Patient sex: F
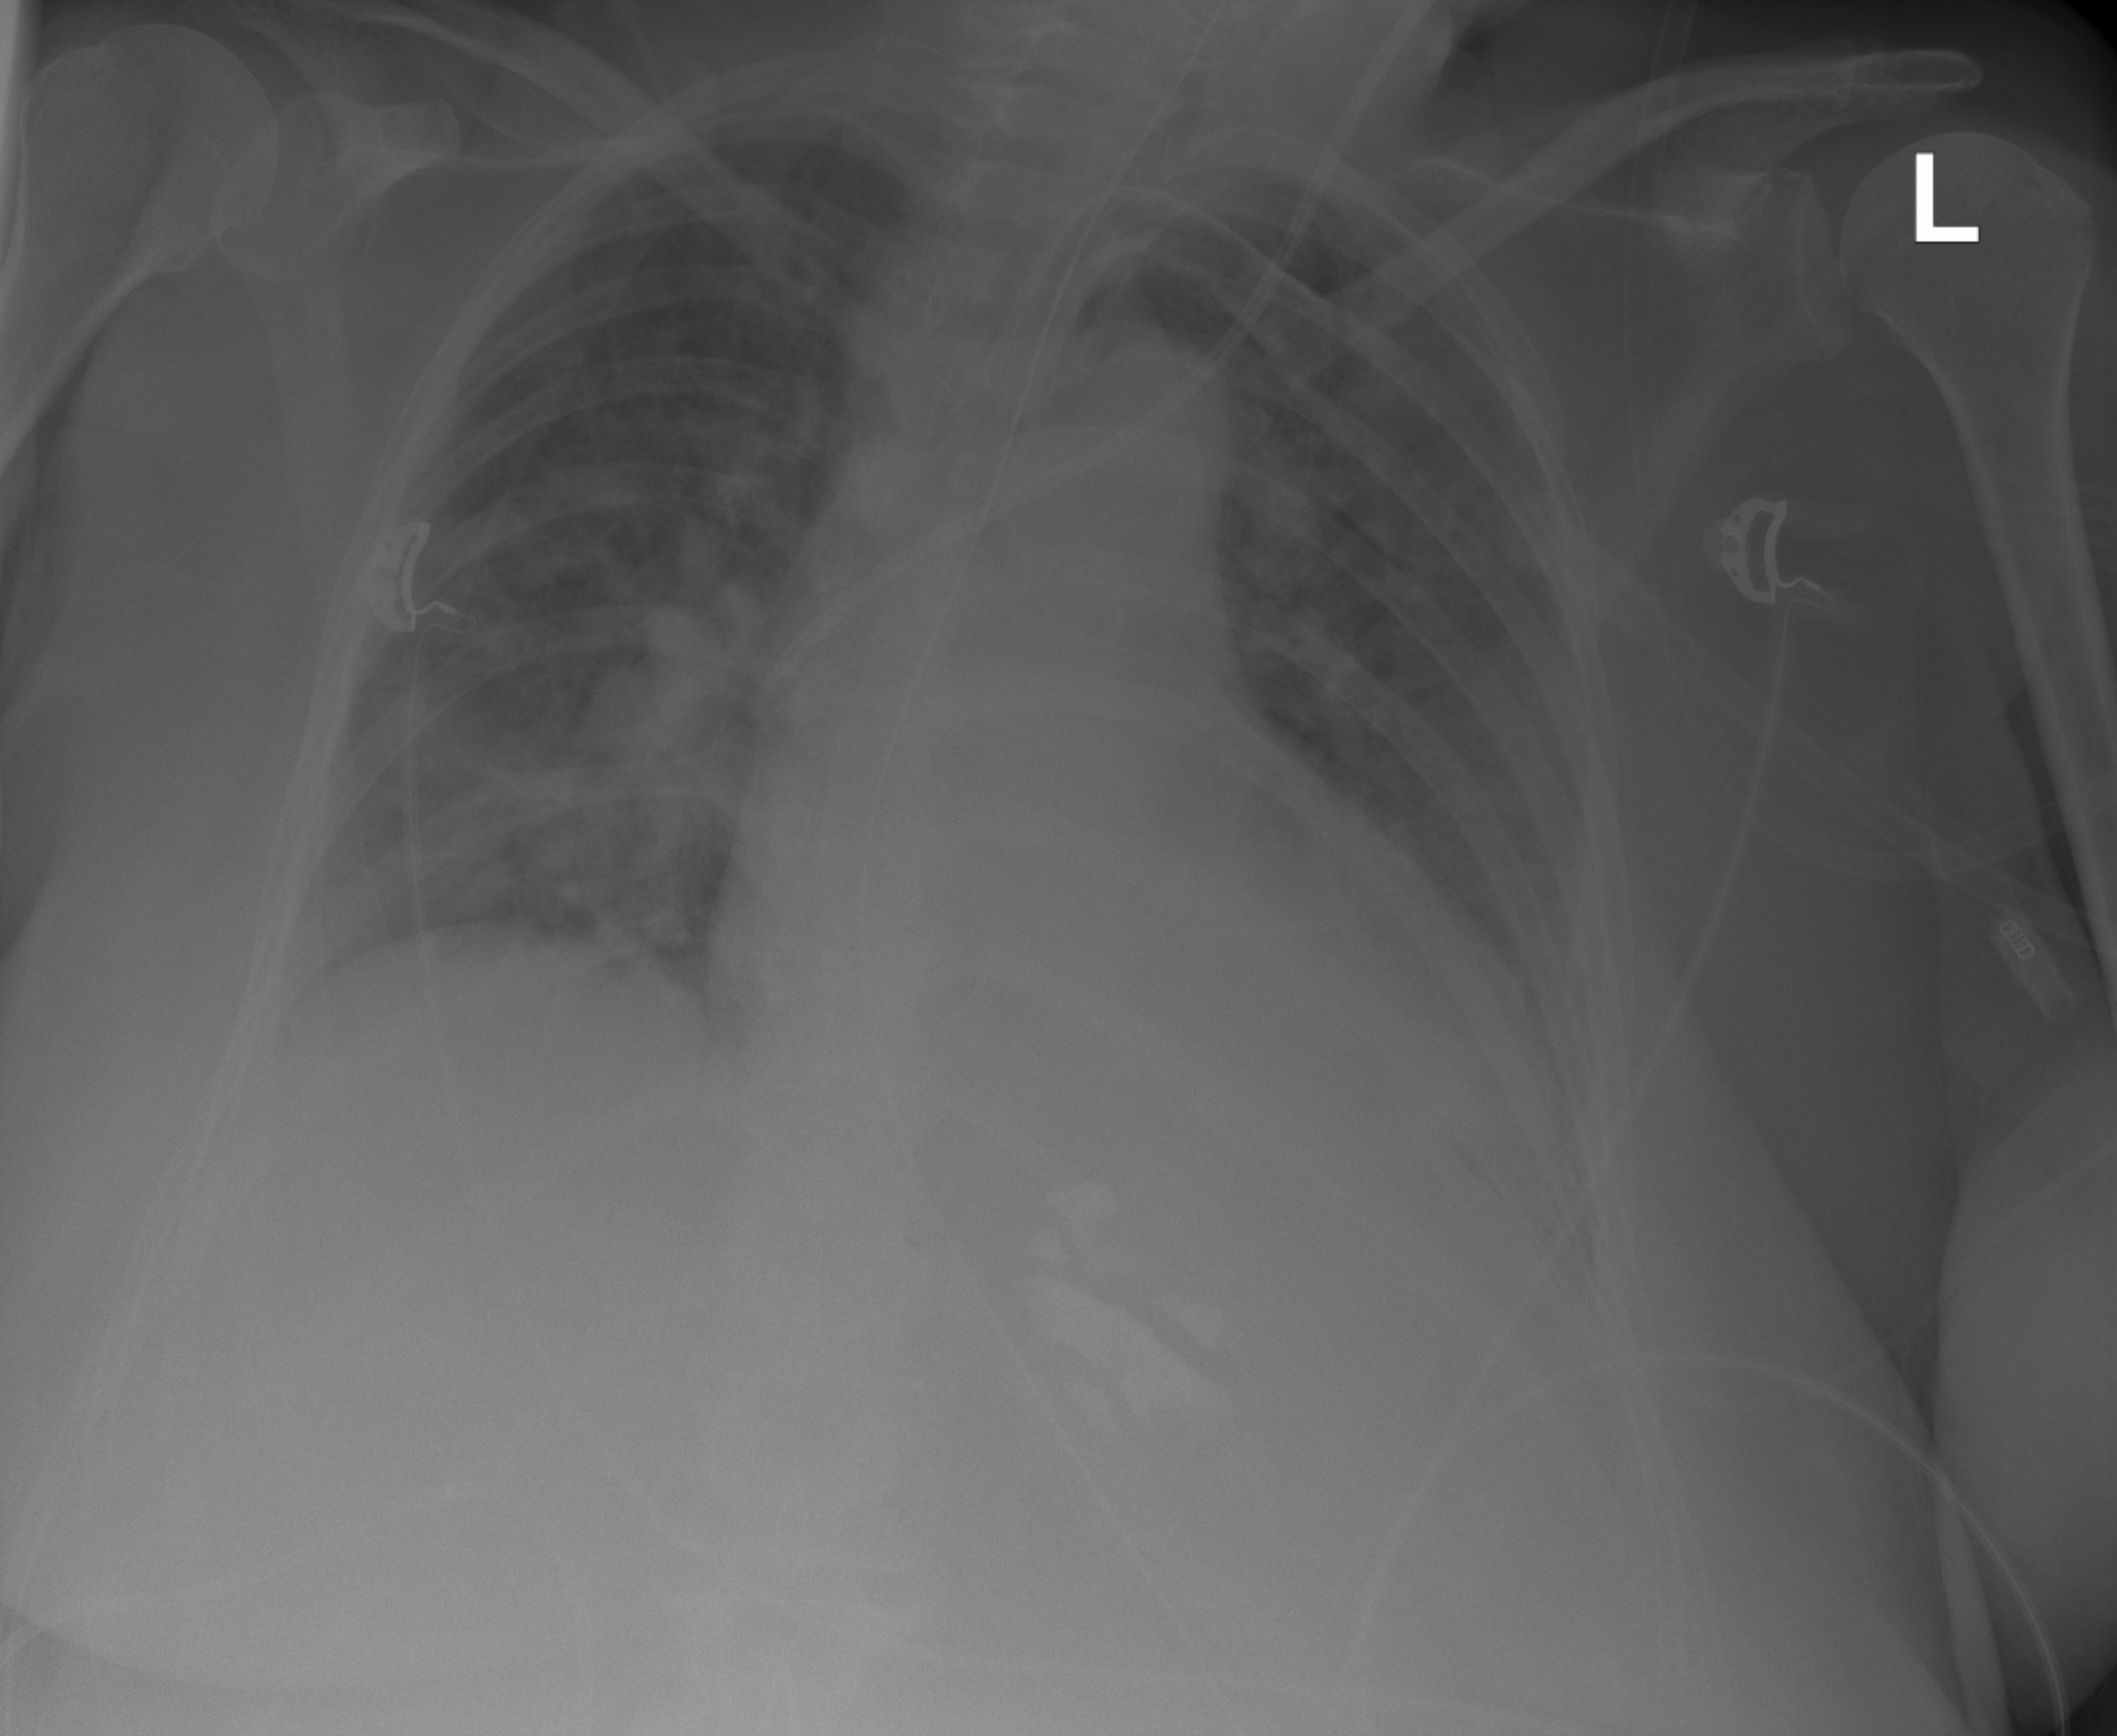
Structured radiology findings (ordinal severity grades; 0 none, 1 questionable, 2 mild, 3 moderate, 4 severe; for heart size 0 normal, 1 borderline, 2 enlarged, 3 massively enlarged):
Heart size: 2
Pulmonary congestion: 2
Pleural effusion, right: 0
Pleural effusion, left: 2
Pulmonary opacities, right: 3
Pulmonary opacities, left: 3
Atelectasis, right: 2
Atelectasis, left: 2